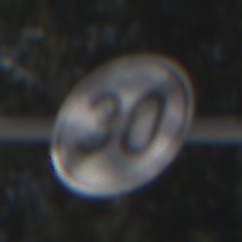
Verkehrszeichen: EndeGeschwindigkeit30
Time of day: MorningAfternoon
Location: Outdoor (Special)
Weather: Clear
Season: Winter
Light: Natural